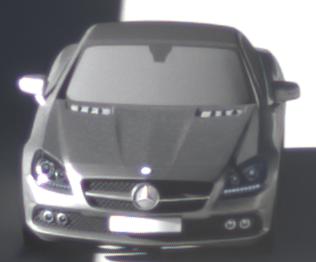
Make: Mercedes-Benz
Model: SLK 200
Detailed model: SLK-Class (172)
Model produced from: 2011/03
Model produced until: 2015/04
Doors: 2
Color: gray
Road condition: dry road
Daytime: morning or afternoon
Contrast: high contrast